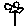
Label: flower